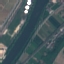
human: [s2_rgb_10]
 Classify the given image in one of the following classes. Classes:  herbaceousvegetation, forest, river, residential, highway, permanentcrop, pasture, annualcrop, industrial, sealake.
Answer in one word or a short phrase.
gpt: River